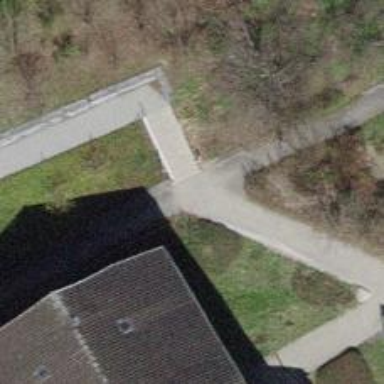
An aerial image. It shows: Set of steps made of paving stones.